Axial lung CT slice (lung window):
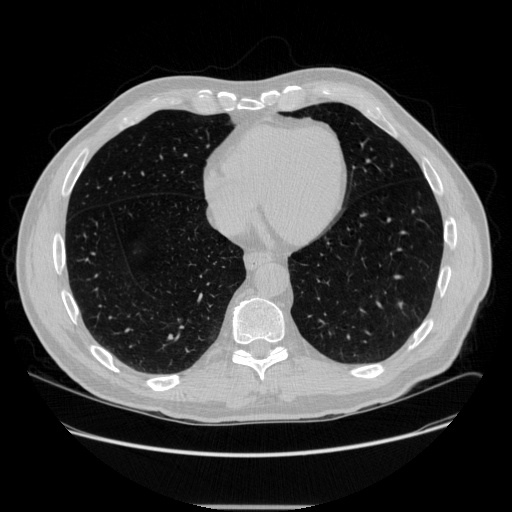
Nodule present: no